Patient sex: M
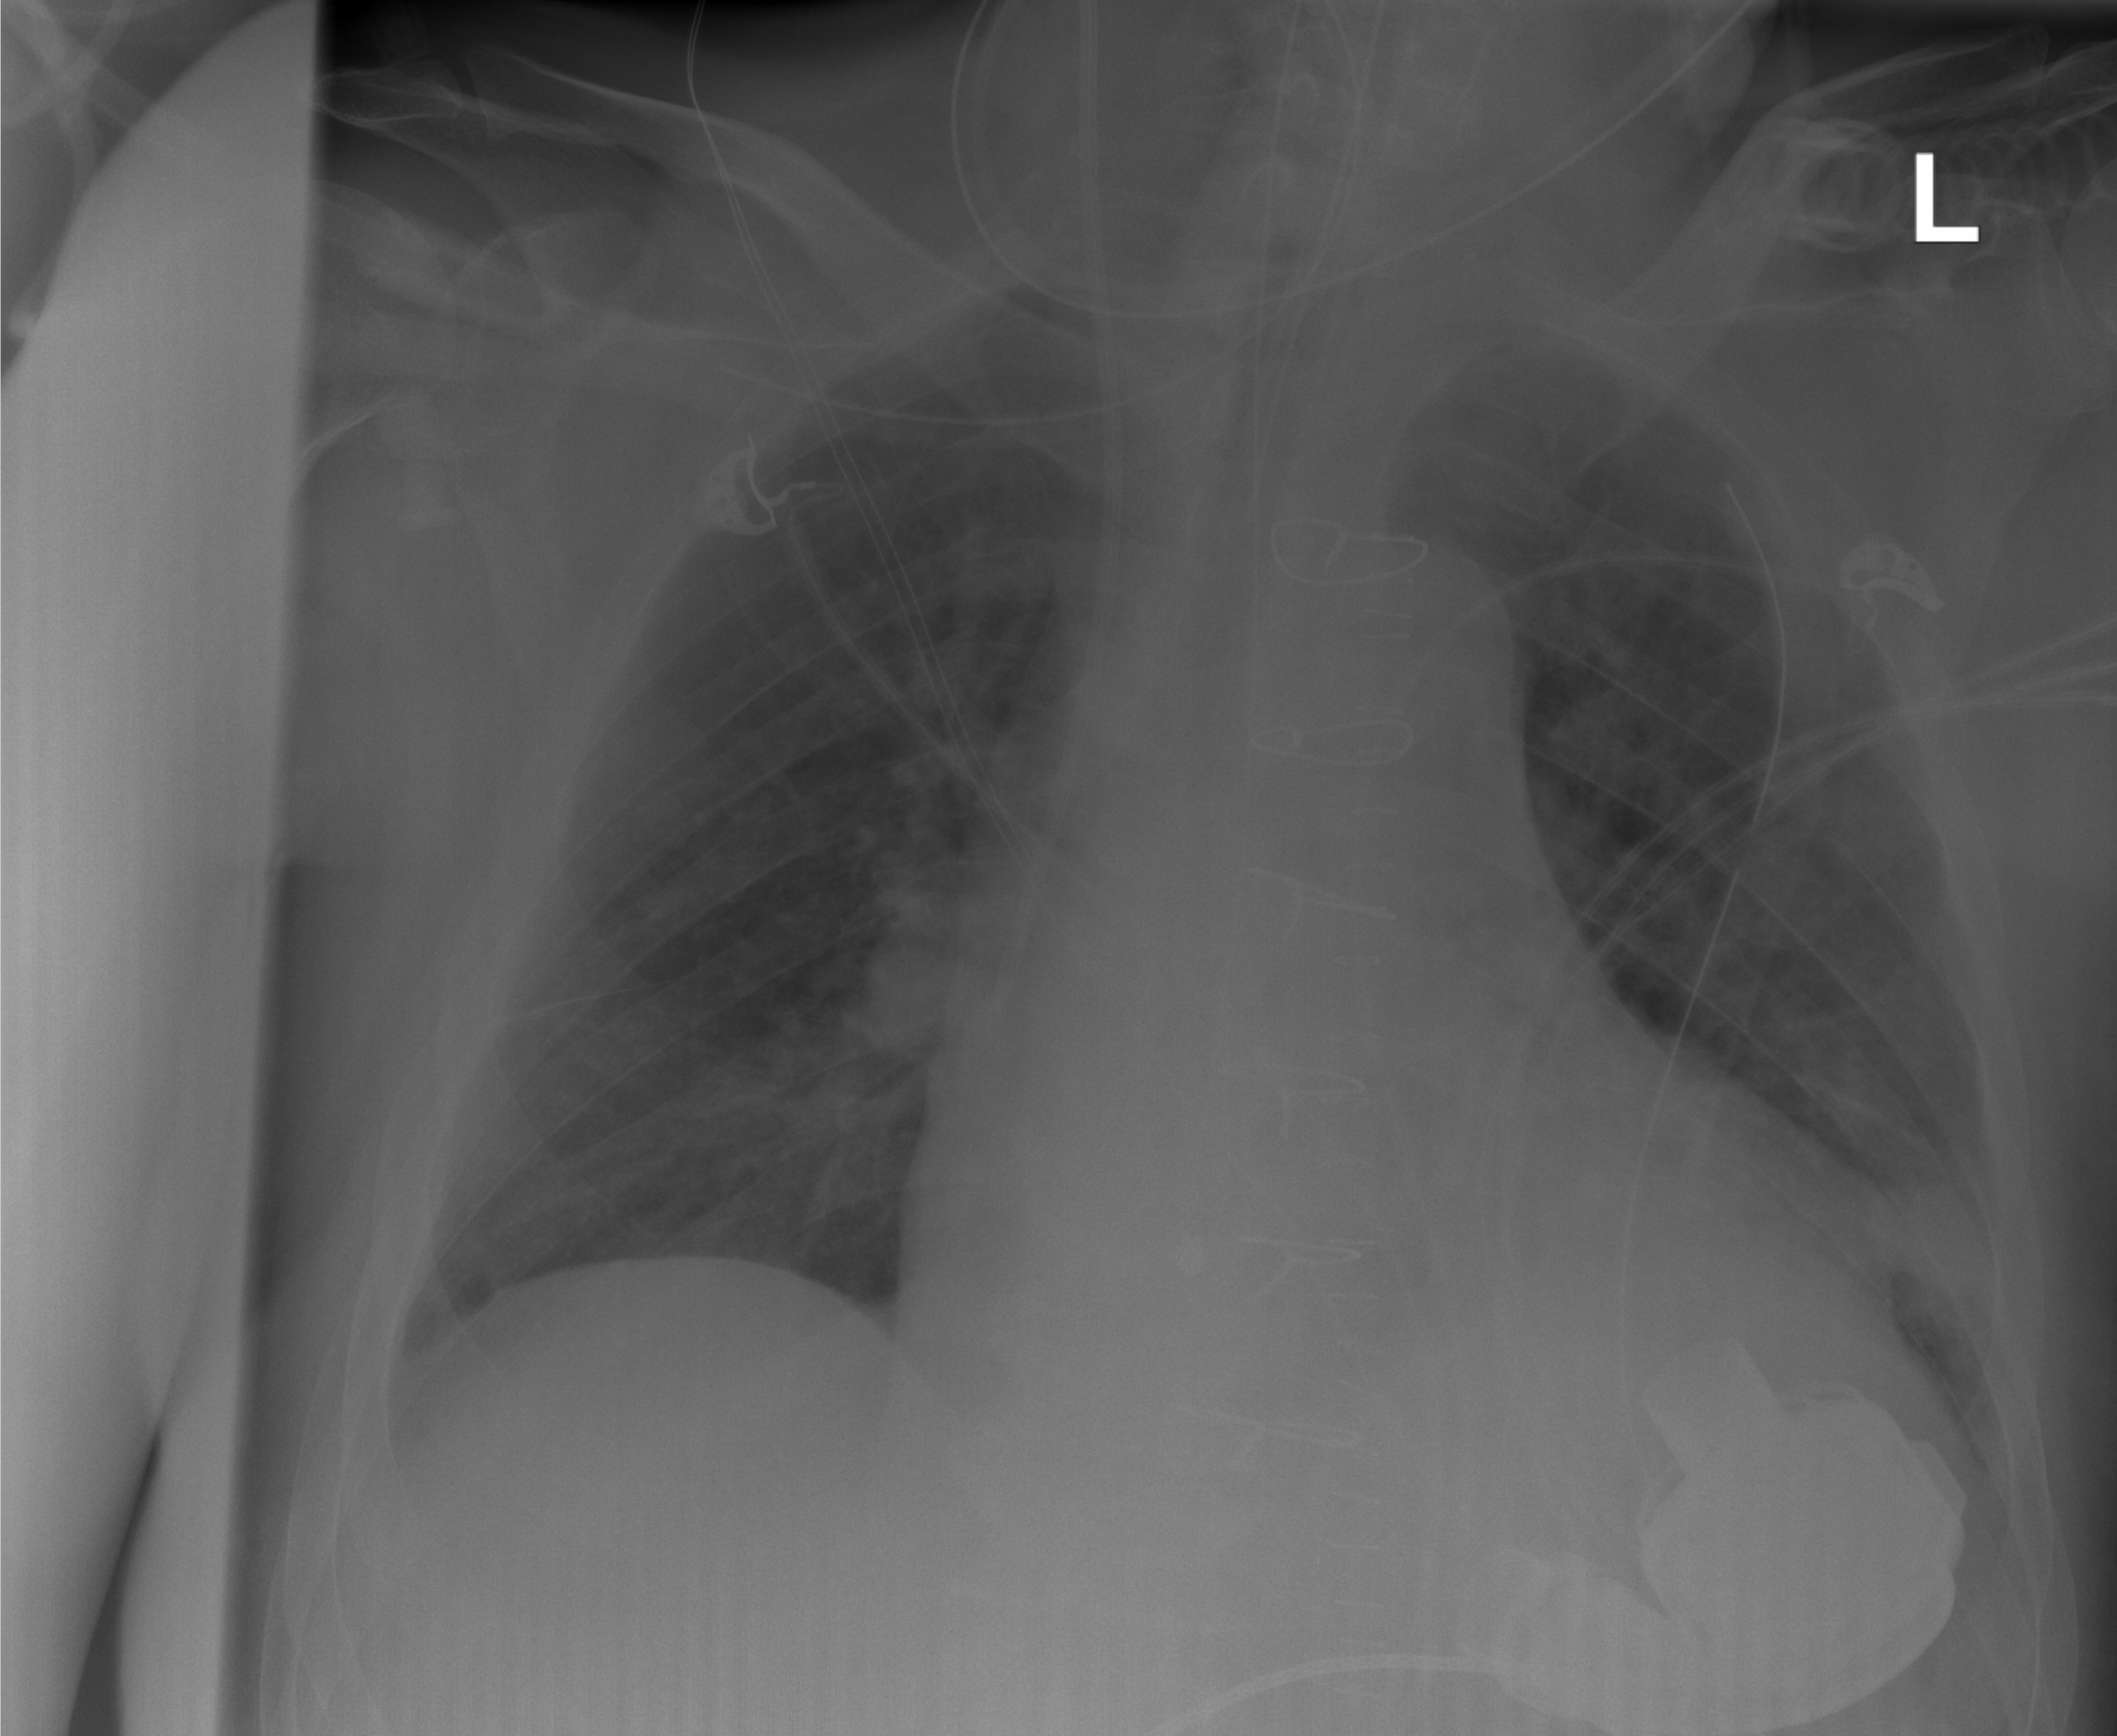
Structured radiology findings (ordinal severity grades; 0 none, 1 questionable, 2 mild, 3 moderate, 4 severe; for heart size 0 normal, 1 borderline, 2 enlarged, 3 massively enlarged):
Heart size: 2
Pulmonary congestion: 0
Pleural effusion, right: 0
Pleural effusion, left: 0
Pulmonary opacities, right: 0
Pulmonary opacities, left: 0
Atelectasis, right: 0
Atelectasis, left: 2